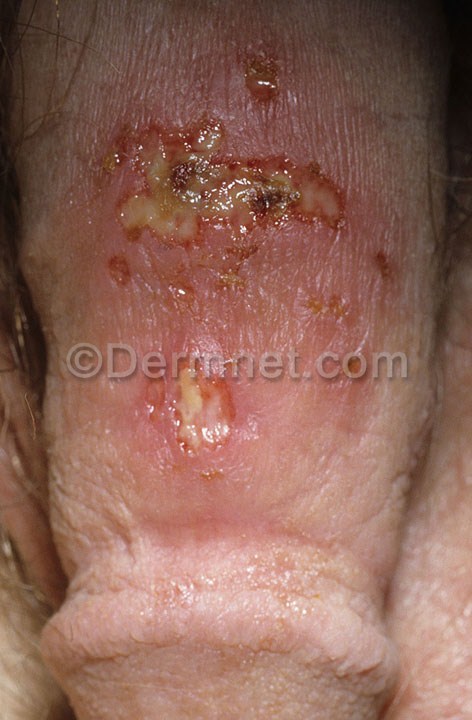
Disease: Herpes HPV and other STDs Photos